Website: crate-barrel
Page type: billing-address
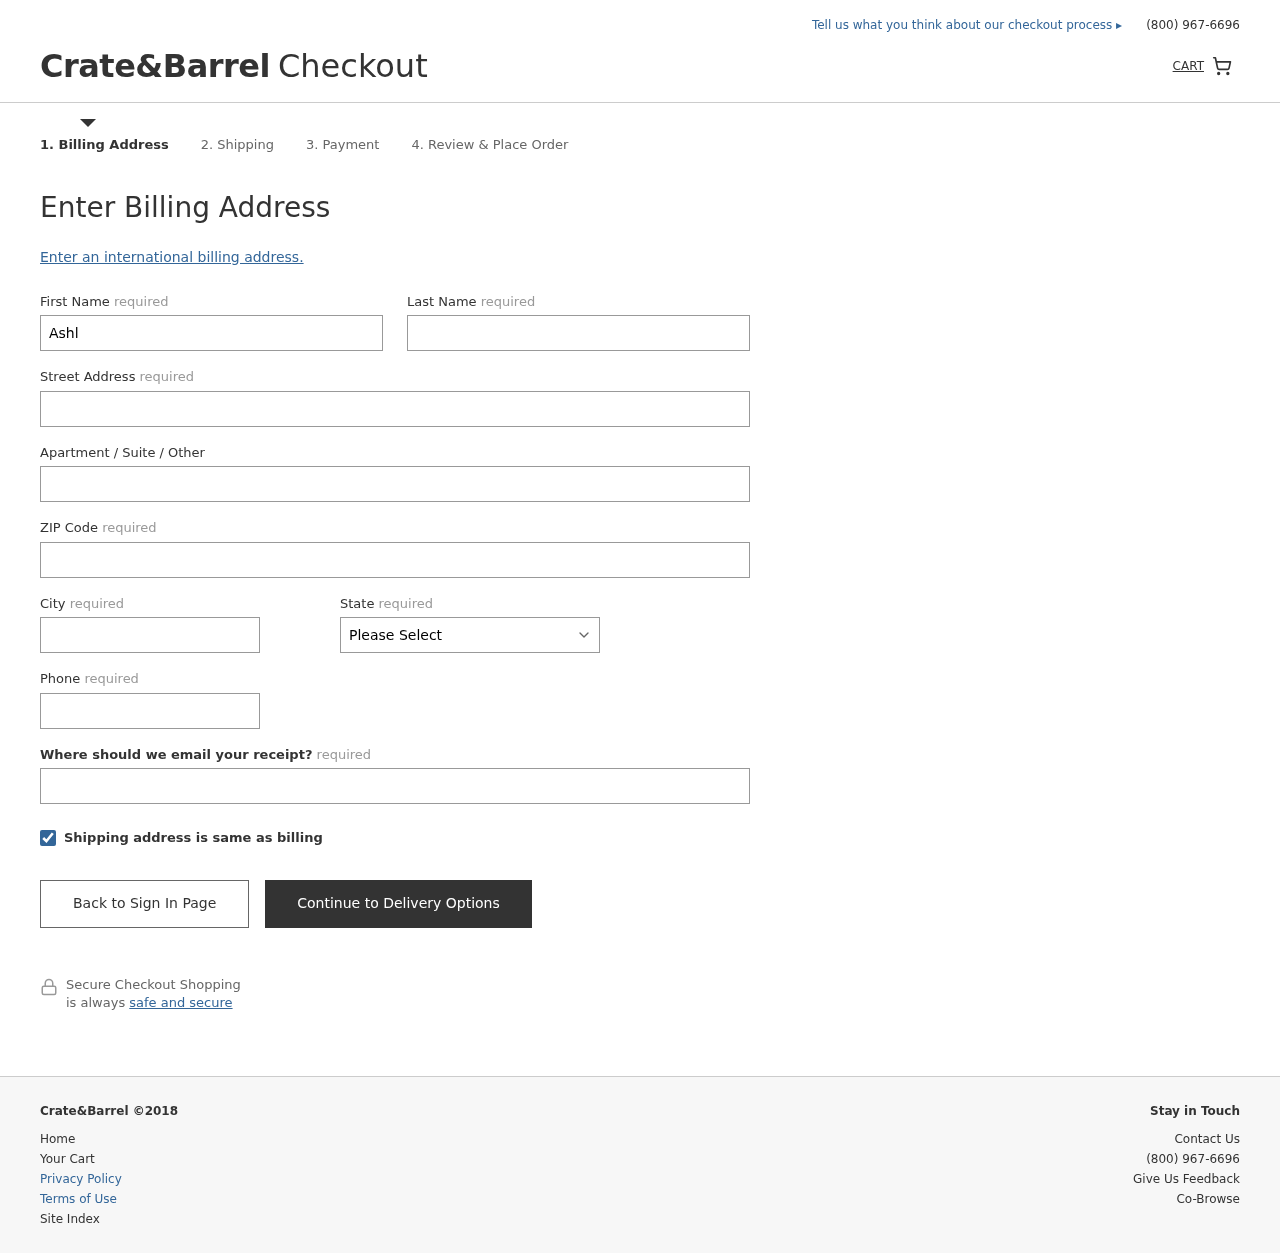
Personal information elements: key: PII_STATE
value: FM
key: PII_FIRSTNAME
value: Ashley
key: PII_LASTNAME
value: Shaffer
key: PII_STREET
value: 79880 Hicks Summit Apt. 271
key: PII_POSTCODE
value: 62957
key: PII_CITY
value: Keithport
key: PII_PHONE
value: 6433831414
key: PII_EMAIL
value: ashaffer@yahoo.com